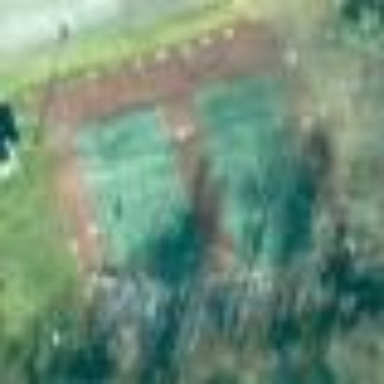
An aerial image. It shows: Tennis court on pitch designated for leisure land.